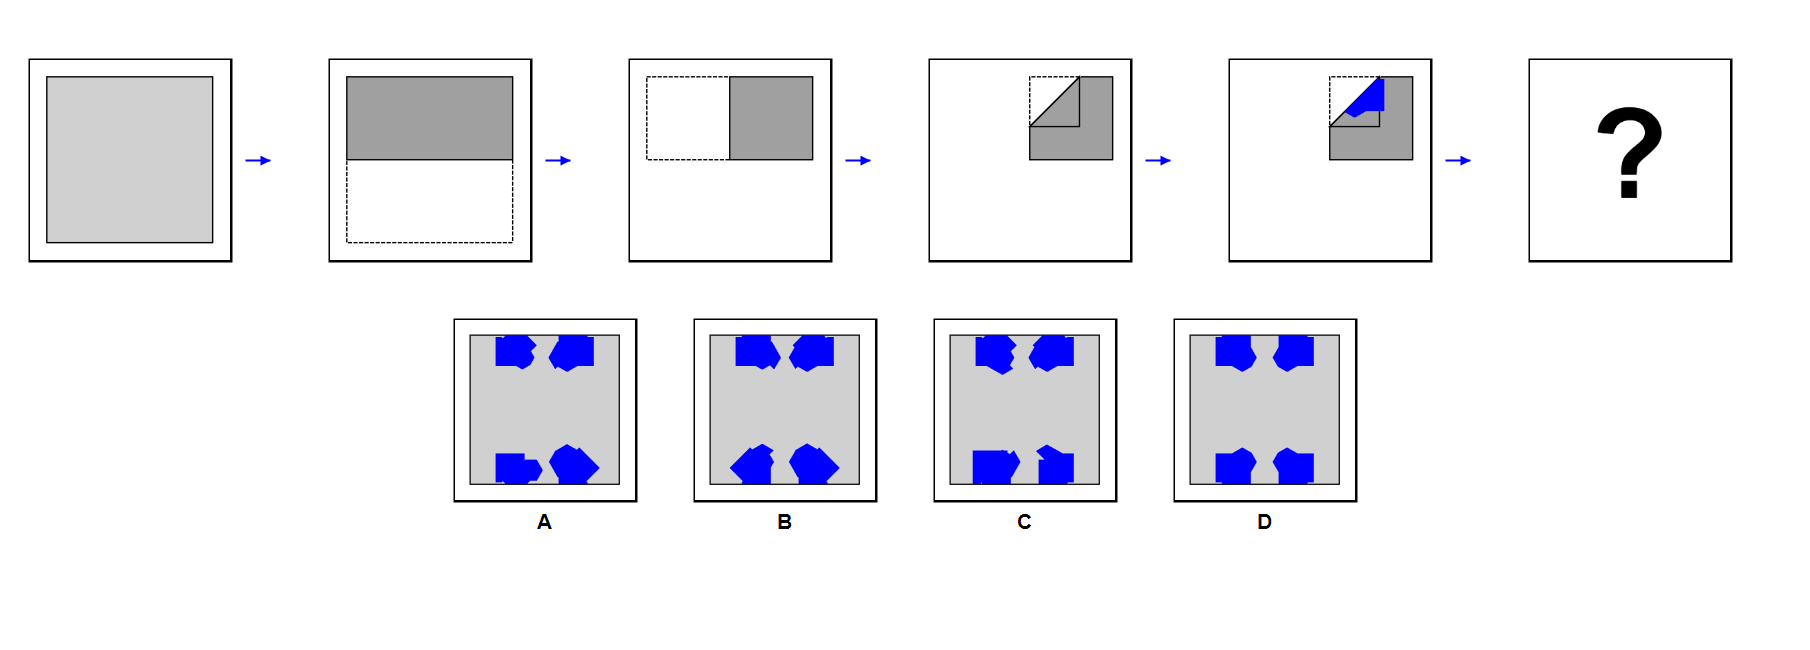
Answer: D